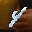
Label: 4